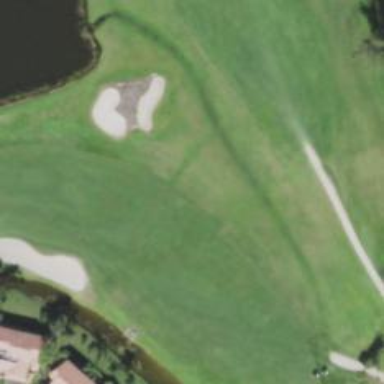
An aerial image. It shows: Golf hole.